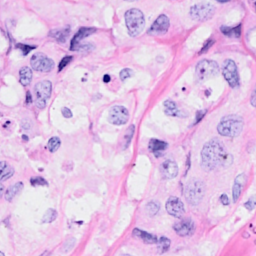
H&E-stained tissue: Breast